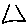
Label: triangle